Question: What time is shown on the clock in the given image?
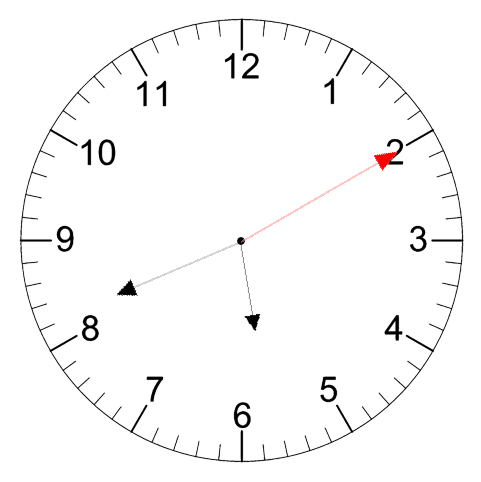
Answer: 05:41:10